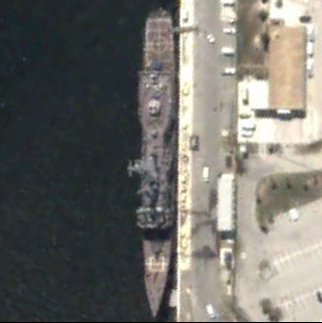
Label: cruiser